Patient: sex M, age 54
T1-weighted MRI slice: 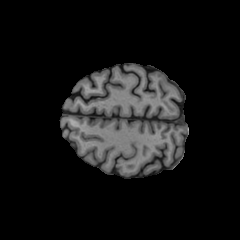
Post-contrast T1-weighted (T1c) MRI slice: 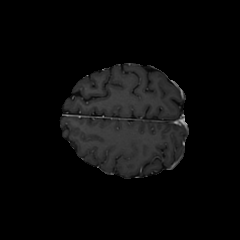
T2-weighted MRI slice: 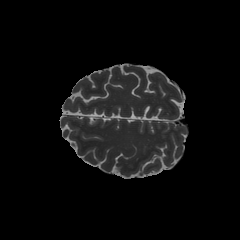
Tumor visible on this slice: no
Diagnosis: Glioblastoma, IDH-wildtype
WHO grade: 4